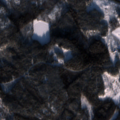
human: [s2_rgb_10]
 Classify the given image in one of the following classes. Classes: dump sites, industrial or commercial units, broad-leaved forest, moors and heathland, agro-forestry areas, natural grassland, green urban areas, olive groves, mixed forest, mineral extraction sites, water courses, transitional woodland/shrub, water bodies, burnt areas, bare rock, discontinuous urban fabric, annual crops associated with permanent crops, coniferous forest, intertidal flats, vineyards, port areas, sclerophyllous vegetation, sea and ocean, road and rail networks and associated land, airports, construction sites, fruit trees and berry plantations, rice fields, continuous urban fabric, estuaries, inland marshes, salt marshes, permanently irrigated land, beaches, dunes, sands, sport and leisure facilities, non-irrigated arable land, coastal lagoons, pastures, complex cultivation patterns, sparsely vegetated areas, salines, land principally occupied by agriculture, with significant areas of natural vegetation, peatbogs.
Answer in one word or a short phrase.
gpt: coniferous forest, mixed forest